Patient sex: M
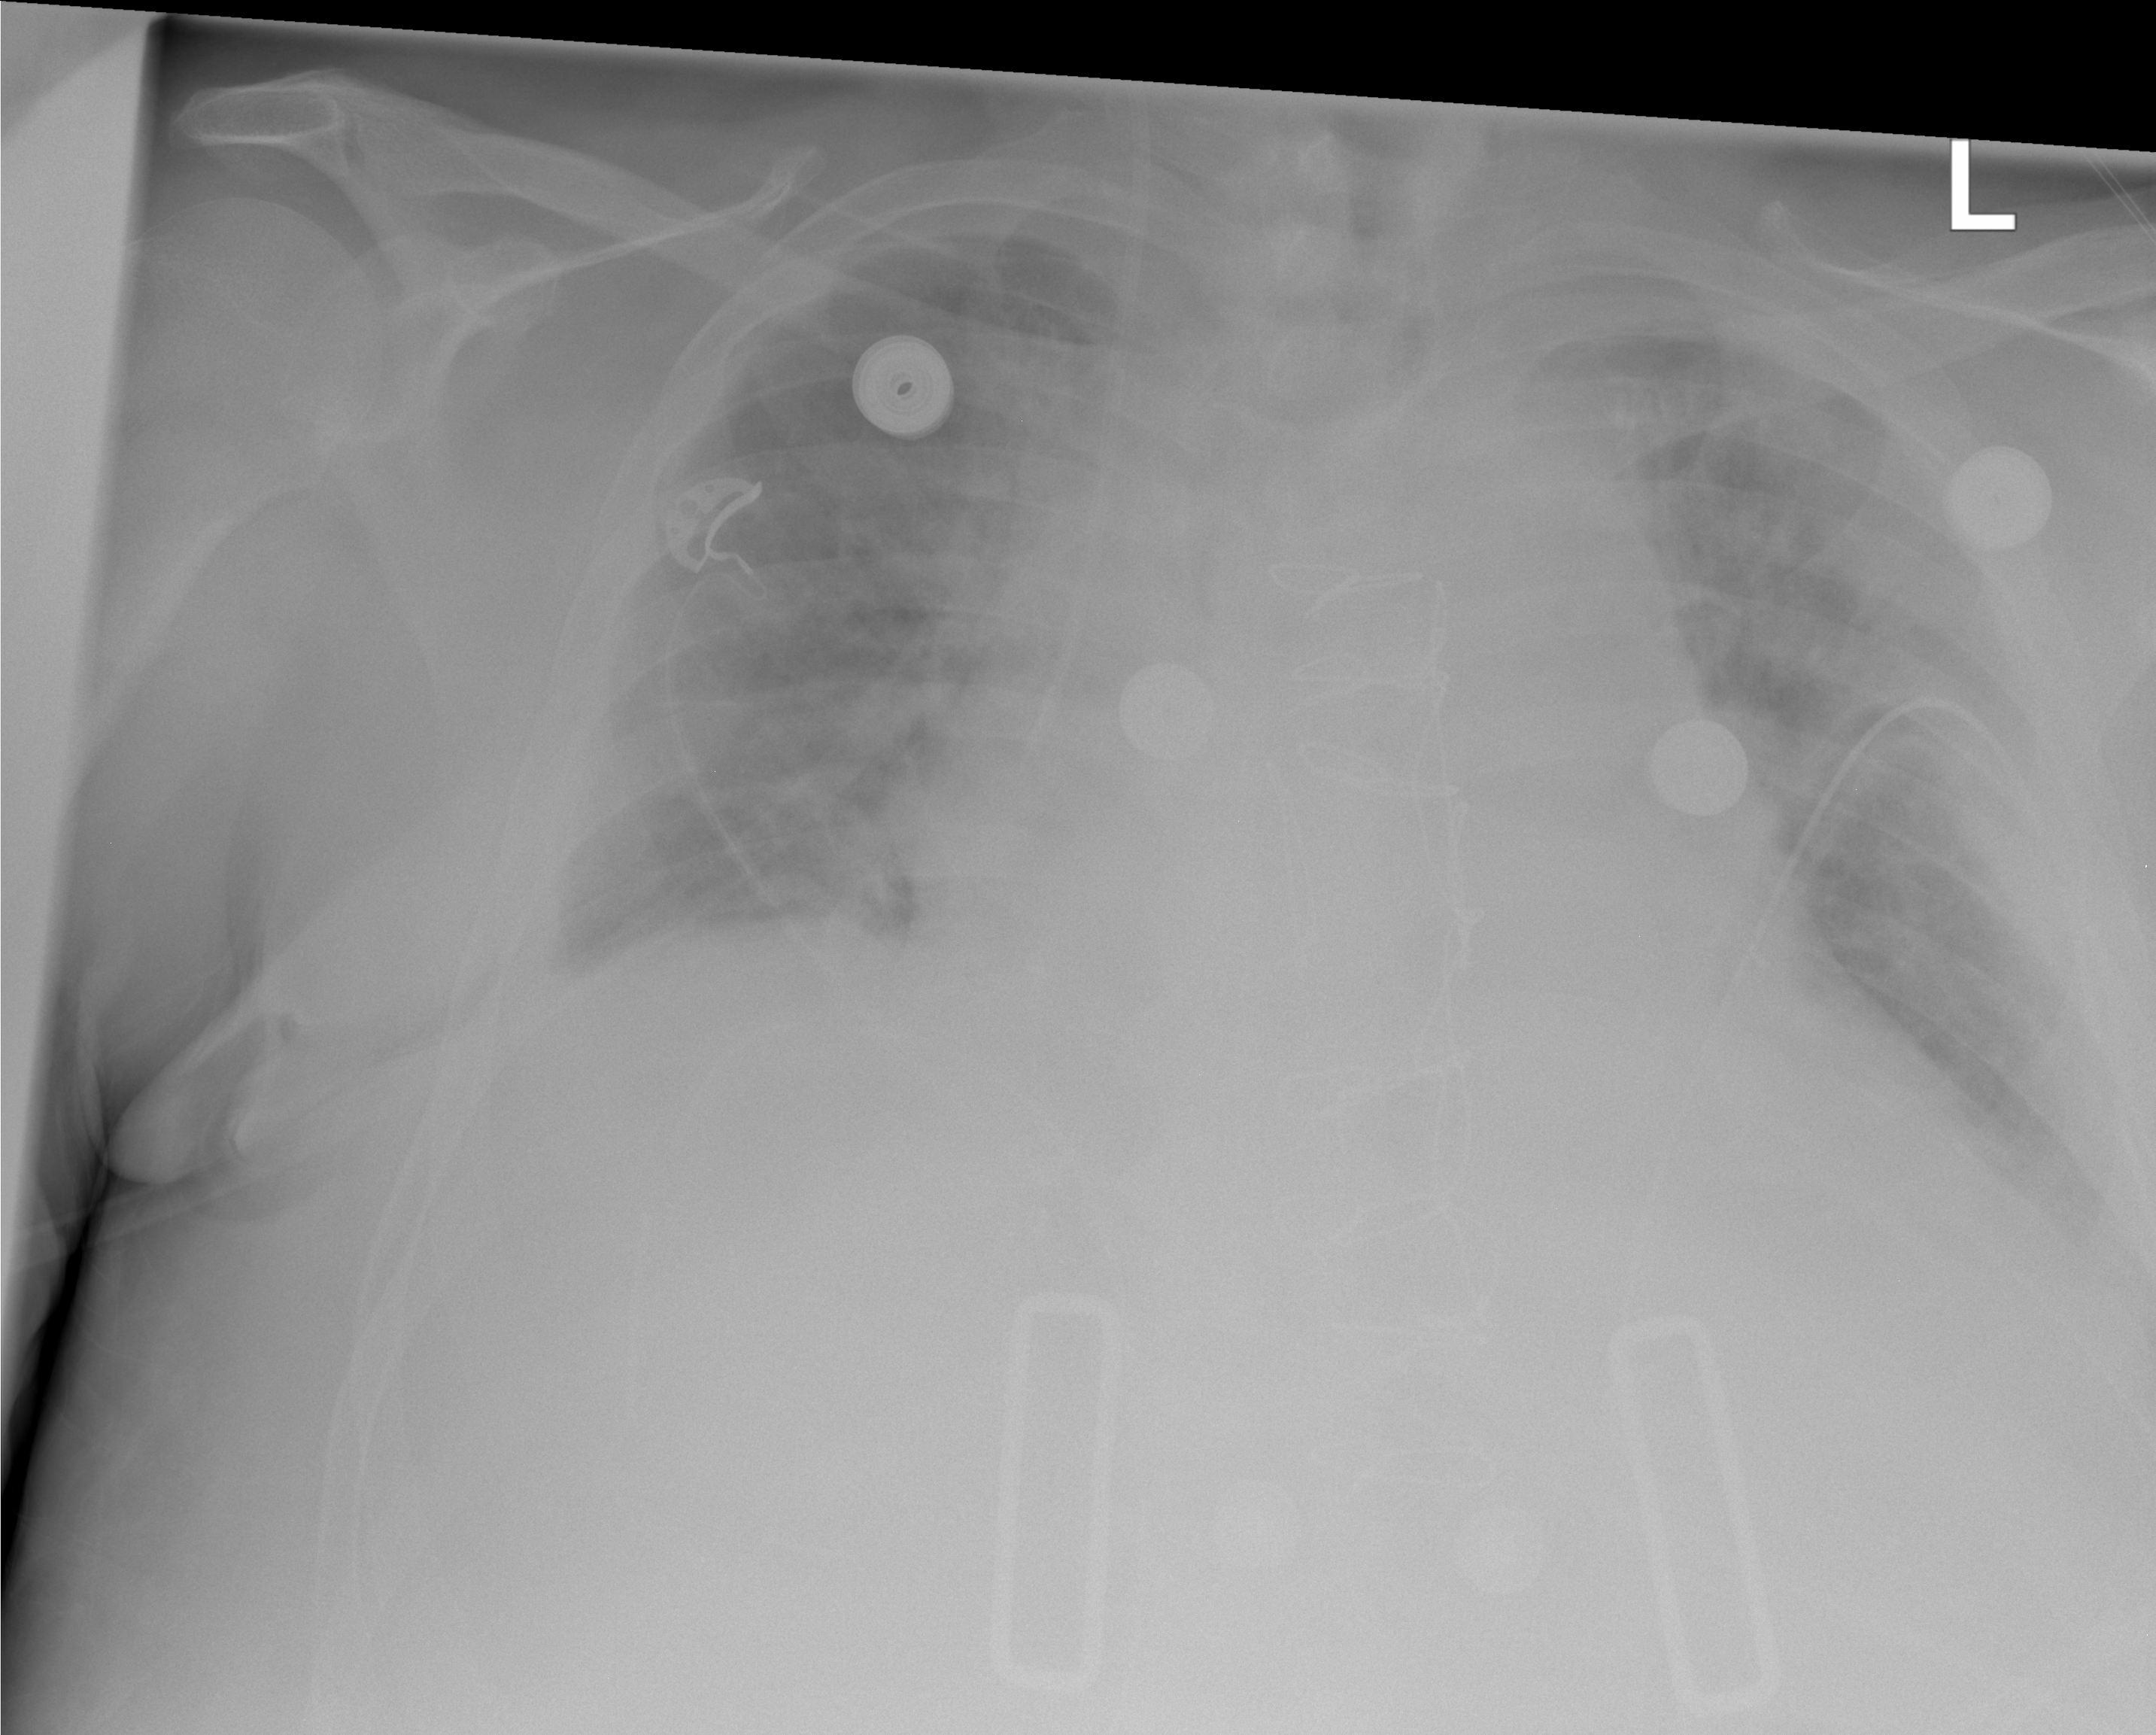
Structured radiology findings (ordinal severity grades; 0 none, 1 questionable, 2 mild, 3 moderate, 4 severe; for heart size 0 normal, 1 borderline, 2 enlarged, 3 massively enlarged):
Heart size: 2
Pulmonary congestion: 2
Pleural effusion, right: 2
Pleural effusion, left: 2
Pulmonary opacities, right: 1
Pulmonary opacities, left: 1
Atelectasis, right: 2
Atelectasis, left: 2